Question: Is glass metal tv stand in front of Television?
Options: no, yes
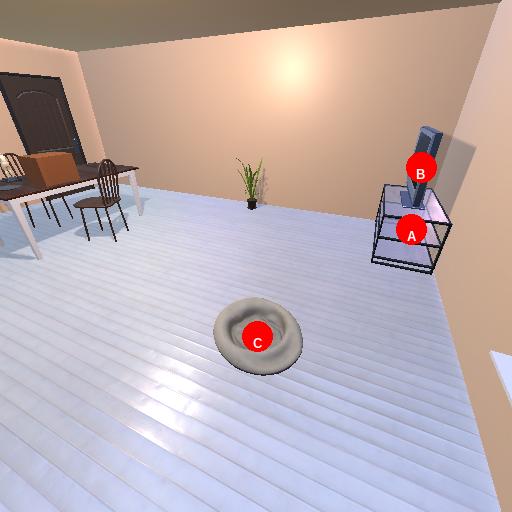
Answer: no